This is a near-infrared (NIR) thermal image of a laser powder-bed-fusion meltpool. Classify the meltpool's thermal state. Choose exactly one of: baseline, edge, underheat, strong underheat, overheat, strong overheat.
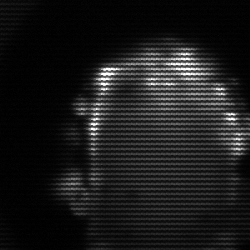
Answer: baseline